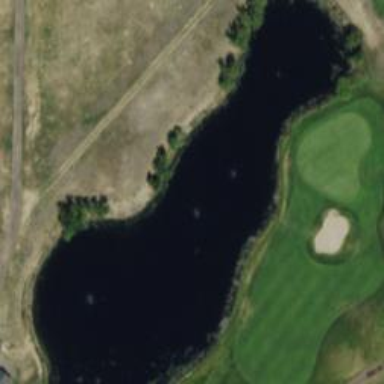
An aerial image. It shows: Water hazard in golf course. The hazard is natural water feature.